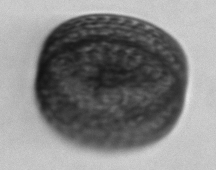
Label: Coscinodiscus